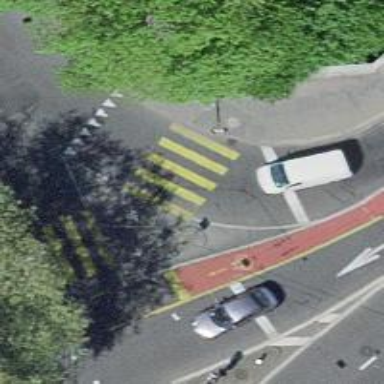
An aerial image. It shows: Asphalt footway on traffic island.